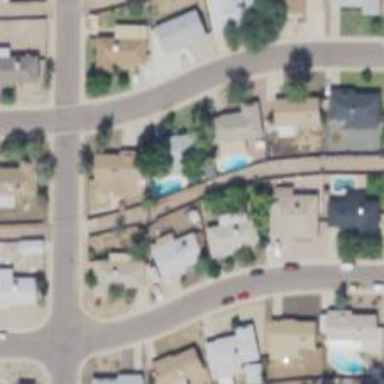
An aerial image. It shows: Alley classified as service road.